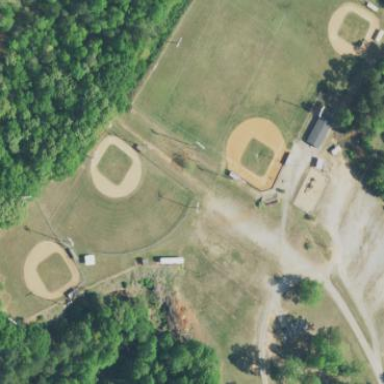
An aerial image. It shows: Baseball pitch for leisure and sports activities.